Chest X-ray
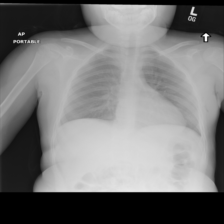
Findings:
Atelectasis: negative
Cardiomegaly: negative
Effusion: negative
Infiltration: negative
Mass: negative
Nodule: negative
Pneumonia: negative
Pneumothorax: negative
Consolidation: negative
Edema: negative
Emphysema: positive
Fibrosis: negative
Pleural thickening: negative
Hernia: negative